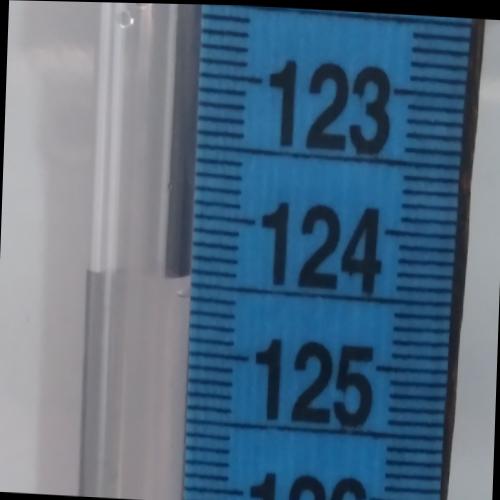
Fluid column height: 124.4 cm